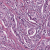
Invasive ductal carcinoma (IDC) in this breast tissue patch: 1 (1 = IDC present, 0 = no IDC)